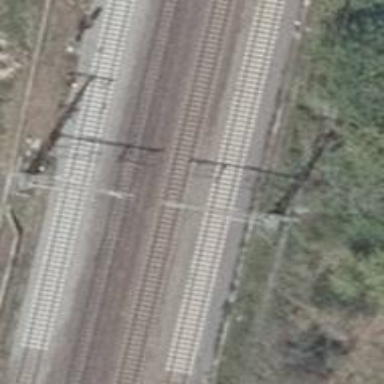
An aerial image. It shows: Railway track with contact lines for electrification.